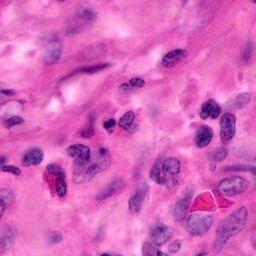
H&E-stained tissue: Pancreatic